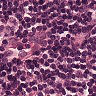
Metastatic tissue present: no